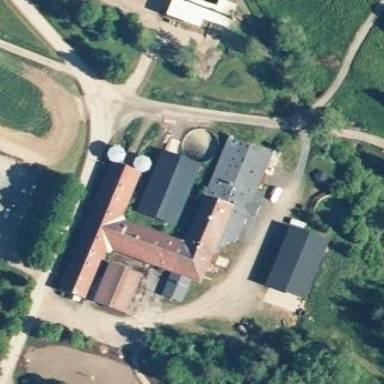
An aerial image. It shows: Cowshed building.